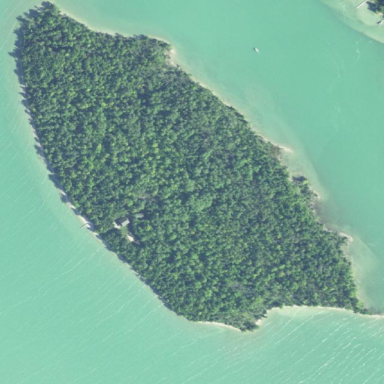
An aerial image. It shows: Islet.